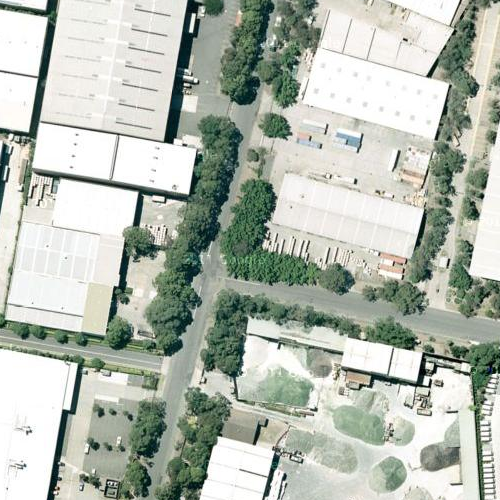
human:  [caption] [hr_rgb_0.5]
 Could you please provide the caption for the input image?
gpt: There are some road with green plants on the roadside pass through the industrial area .

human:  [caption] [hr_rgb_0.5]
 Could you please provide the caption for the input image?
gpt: An industrial area with some white buildings densely arranged while some roads go through .

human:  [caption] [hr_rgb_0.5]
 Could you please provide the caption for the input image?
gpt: An industrial area with some white buildings densely arranged while some roads goes though .

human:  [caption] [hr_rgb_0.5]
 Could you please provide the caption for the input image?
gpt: Some roads with plants on the roadside pass through the industrial area .

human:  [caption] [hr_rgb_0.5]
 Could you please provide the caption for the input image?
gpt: An industrial area with some white buildings while some roads goes through this area .